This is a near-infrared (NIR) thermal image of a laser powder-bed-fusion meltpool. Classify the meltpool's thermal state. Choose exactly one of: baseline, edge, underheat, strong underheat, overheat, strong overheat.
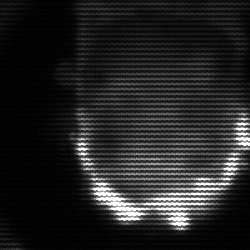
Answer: baseline